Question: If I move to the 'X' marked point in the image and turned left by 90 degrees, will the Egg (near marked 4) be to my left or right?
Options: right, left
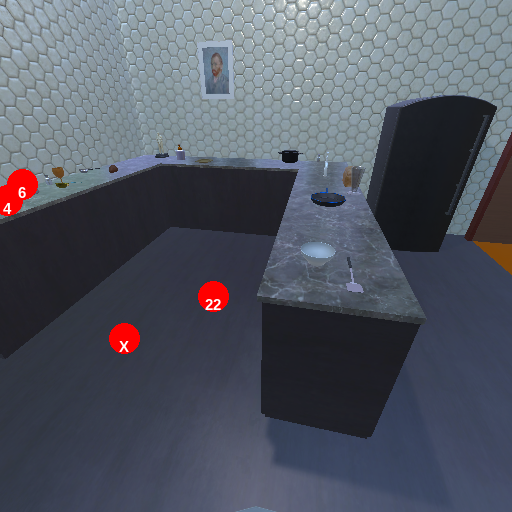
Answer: right